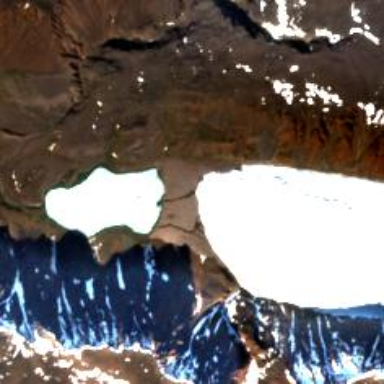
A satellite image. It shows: Stunning view of glacier.